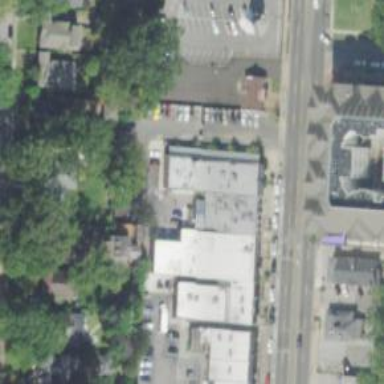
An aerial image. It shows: Retail building.